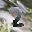
Label: 2